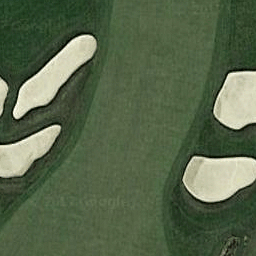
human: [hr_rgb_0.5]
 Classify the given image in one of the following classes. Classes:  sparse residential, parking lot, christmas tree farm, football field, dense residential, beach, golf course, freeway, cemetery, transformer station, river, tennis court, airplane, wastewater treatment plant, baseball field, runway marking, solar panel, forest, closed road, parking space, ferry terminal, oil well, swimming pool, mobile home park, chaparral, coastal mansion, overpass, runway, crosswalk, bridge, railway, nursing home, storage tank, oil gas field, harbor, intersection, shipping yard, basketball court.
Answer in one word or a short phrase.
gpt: golf course